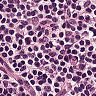
Metastatic tissue present: no